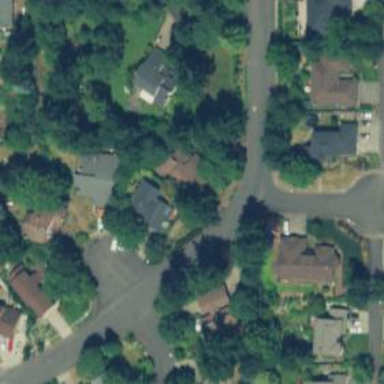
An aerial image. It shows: Residential road with sidewalk on the left side.